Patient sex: M
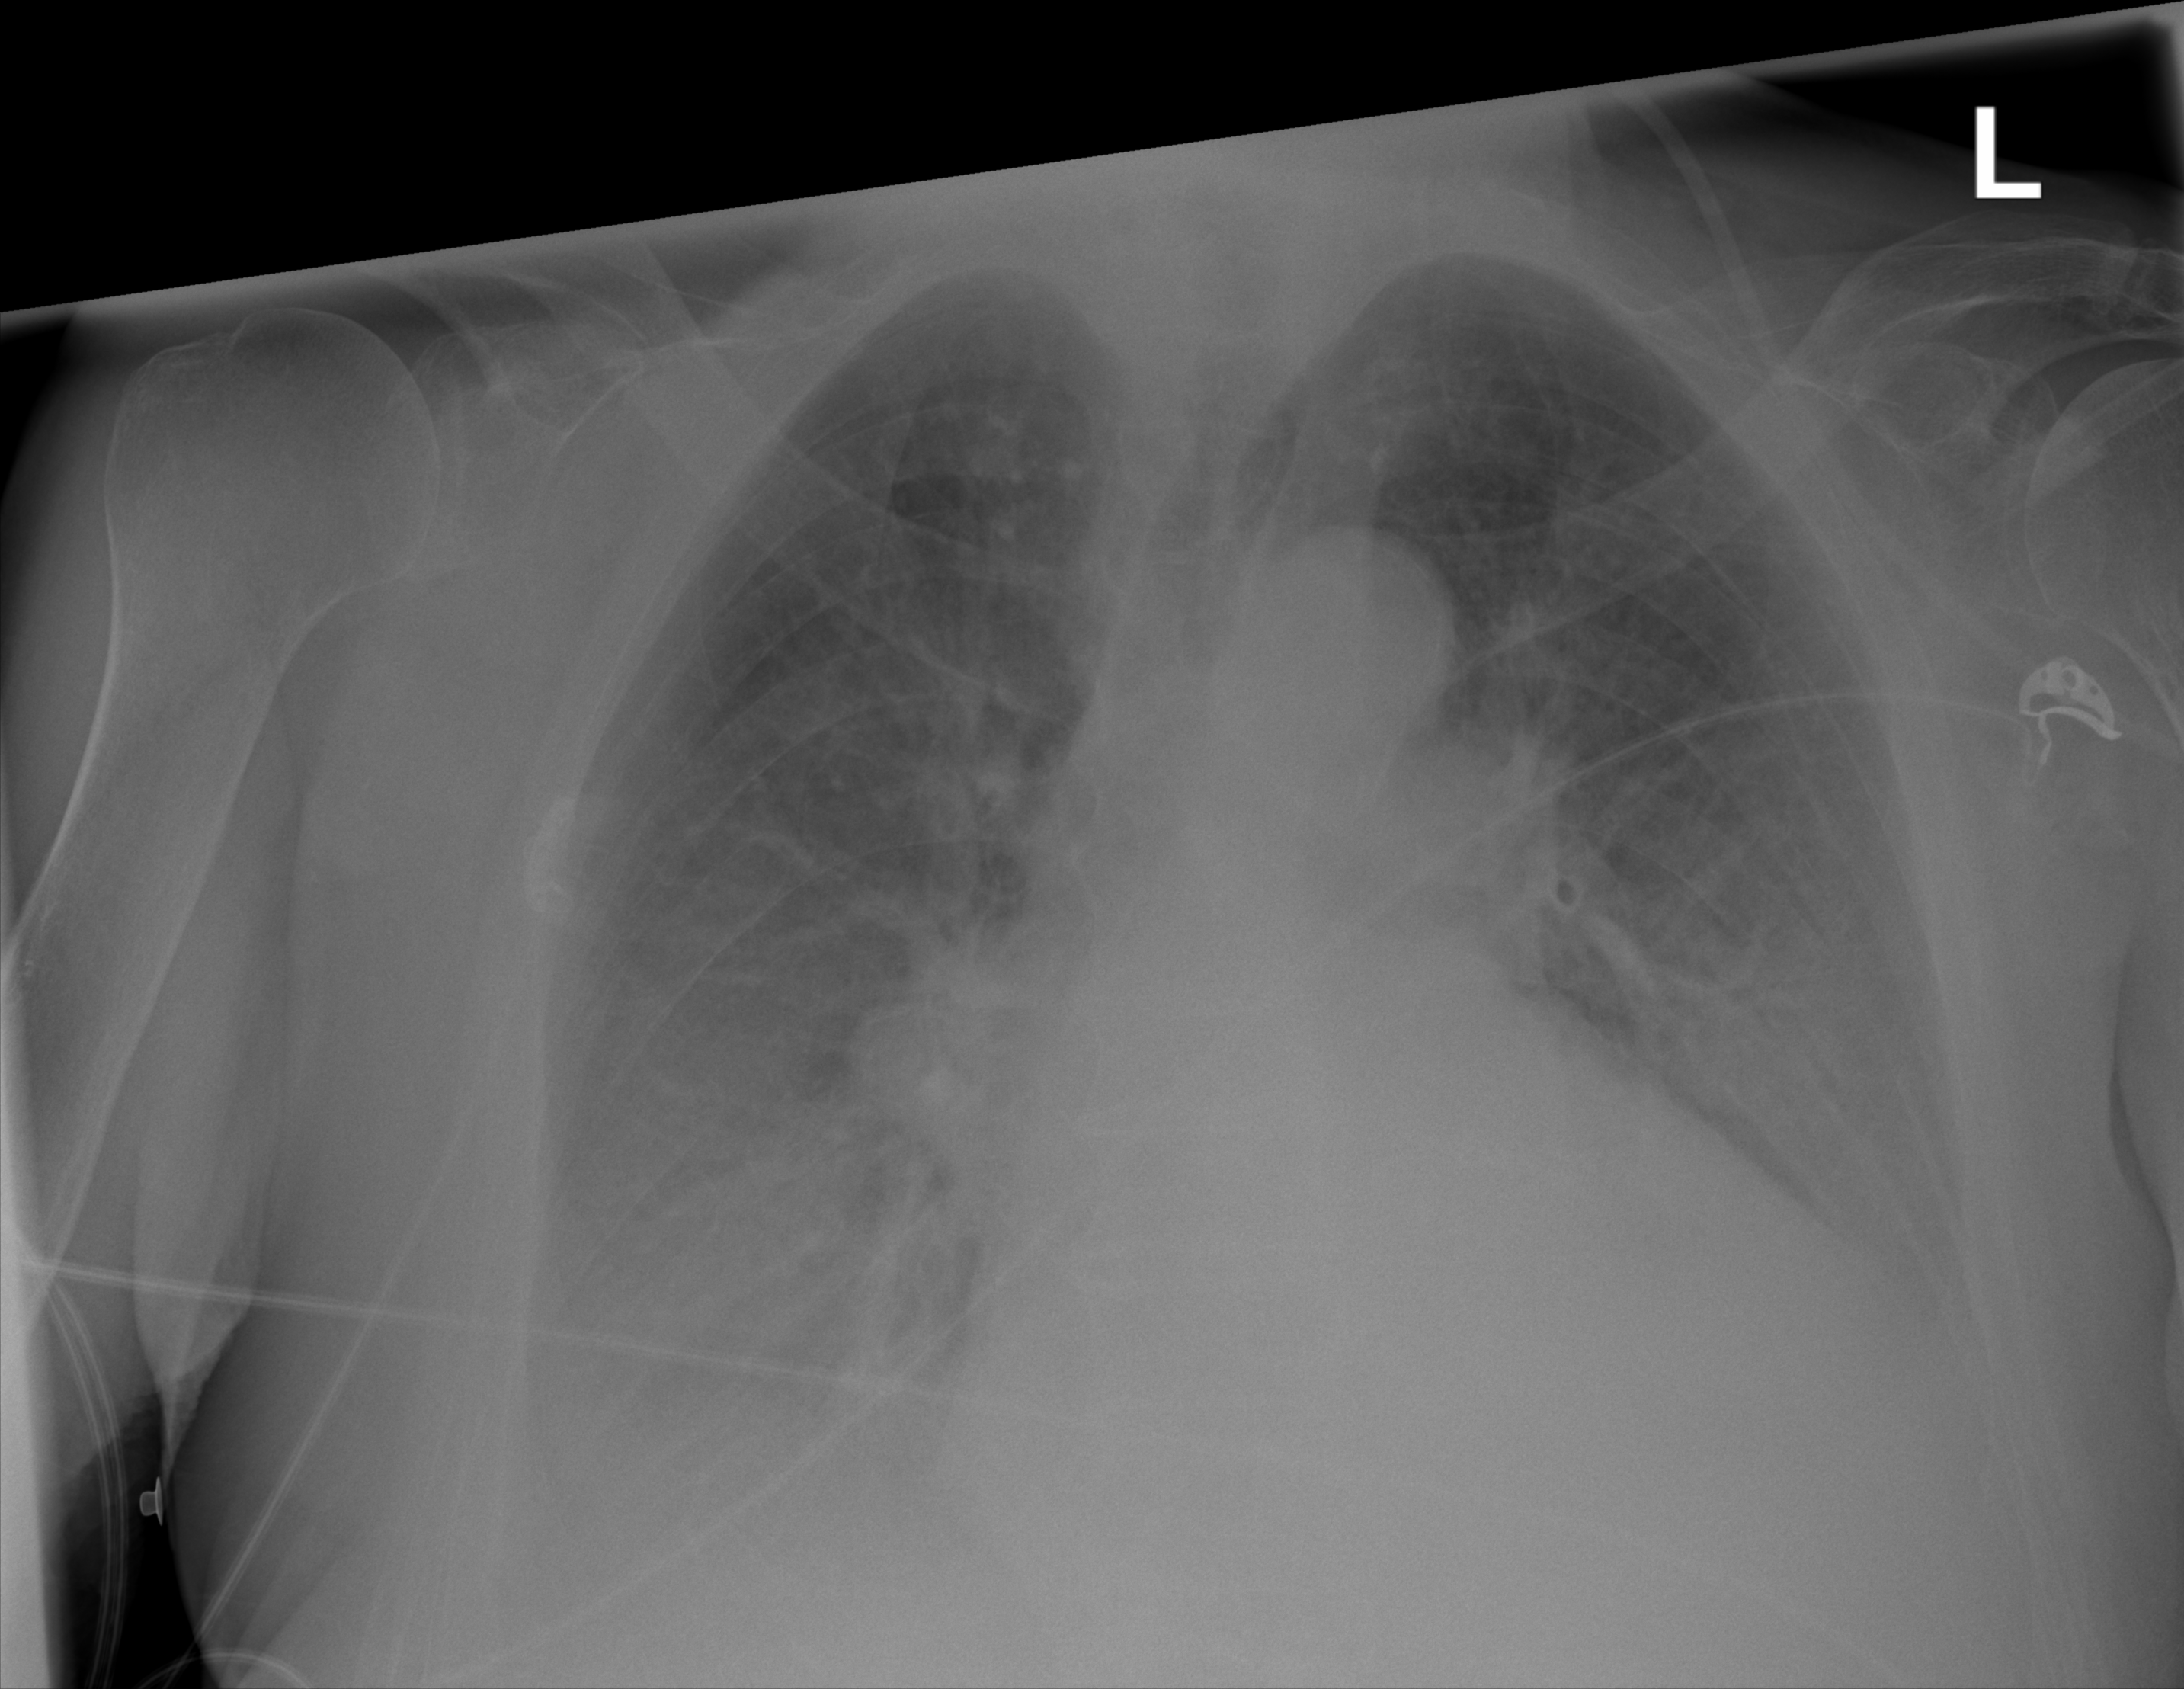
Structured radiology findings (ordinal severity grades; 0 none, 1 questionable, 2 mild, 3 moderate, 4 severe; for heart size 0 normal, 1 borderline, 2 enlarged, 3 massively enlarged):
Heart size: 2
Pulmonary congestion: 3
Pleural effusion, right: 2
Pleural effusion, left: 2
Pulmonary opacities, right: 1
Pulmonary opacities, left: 1
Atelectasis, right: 2
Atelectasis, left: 2